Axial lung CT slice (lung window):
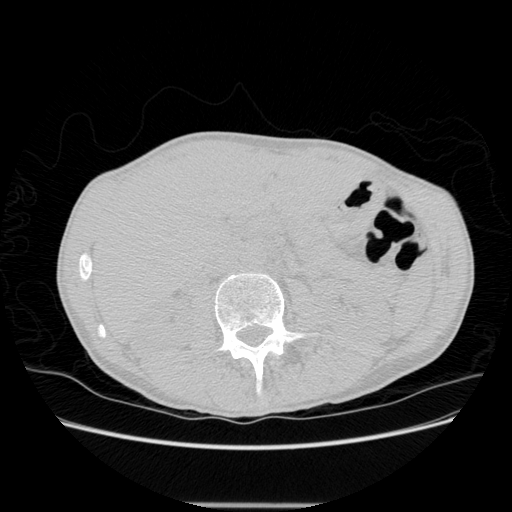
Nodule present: no